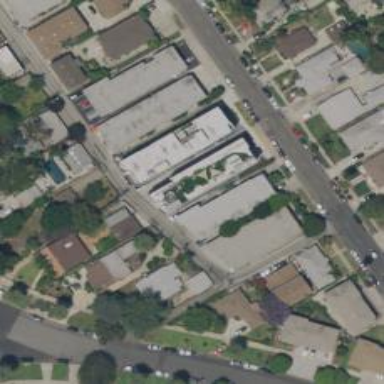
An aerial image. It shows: Alleyway designated as service road.